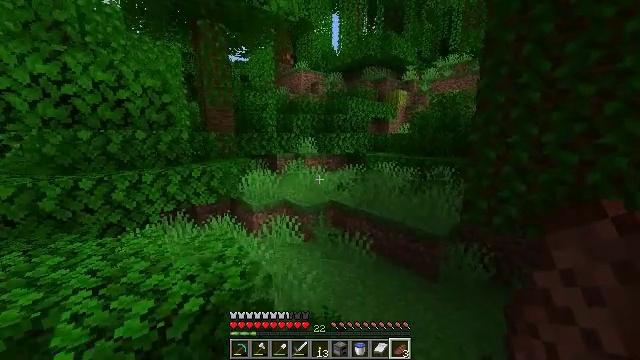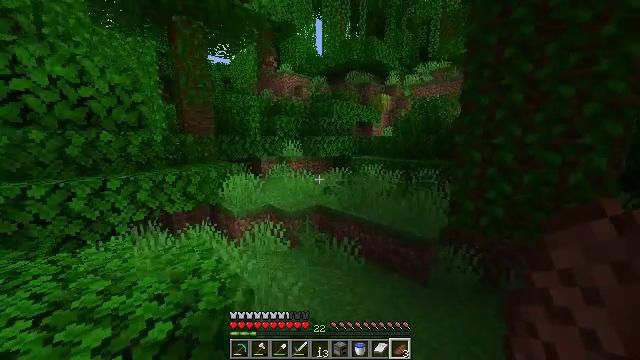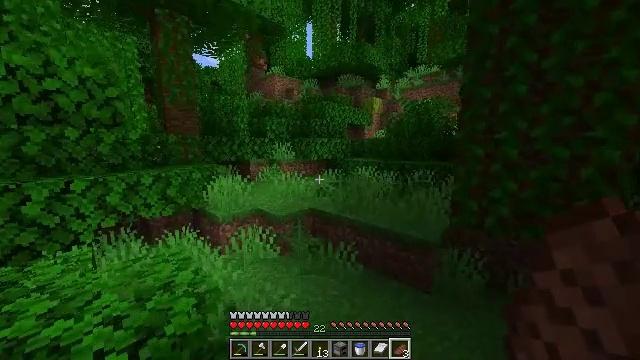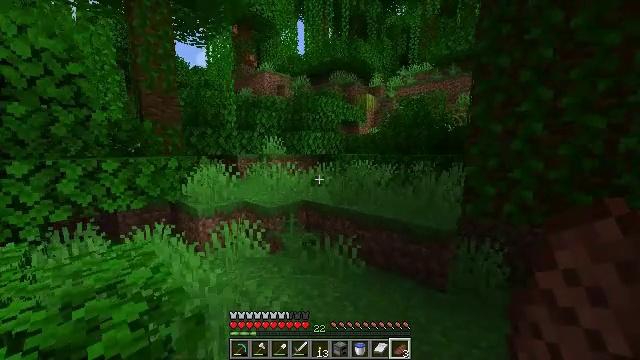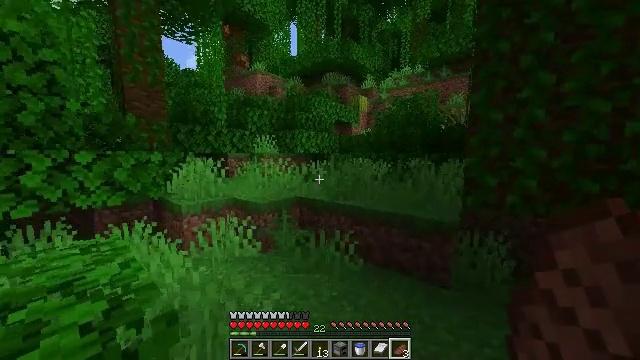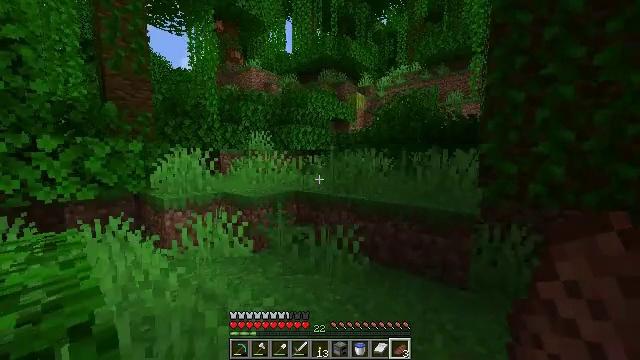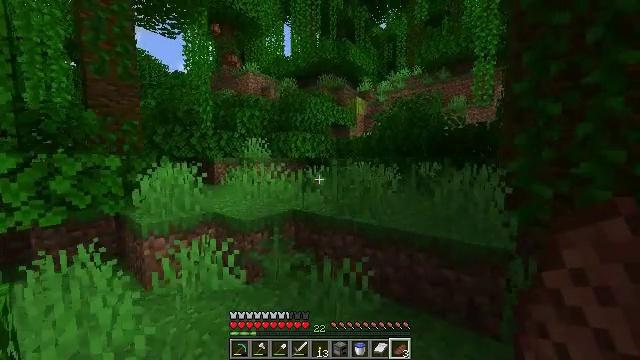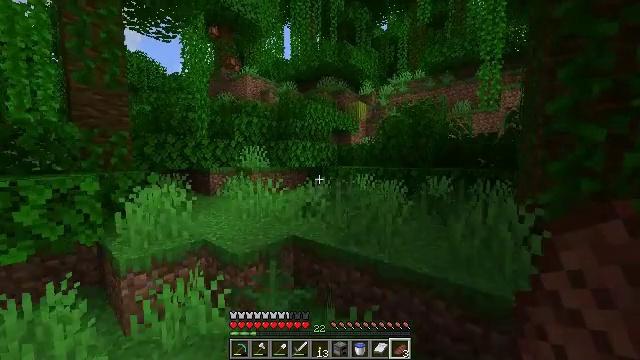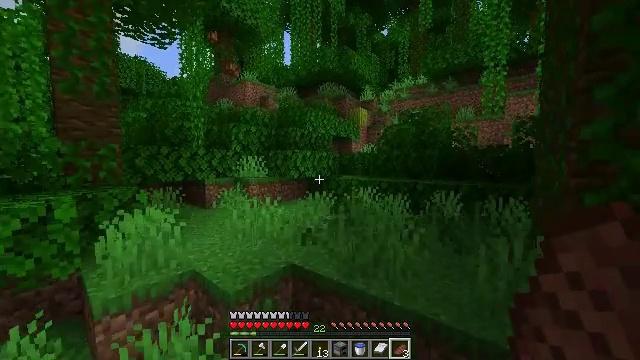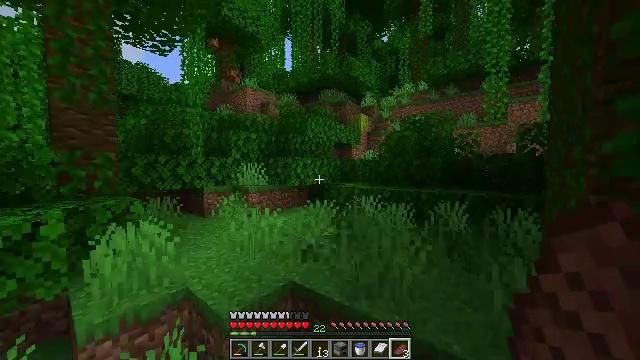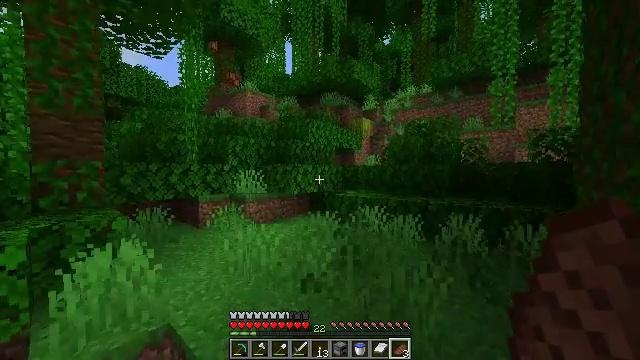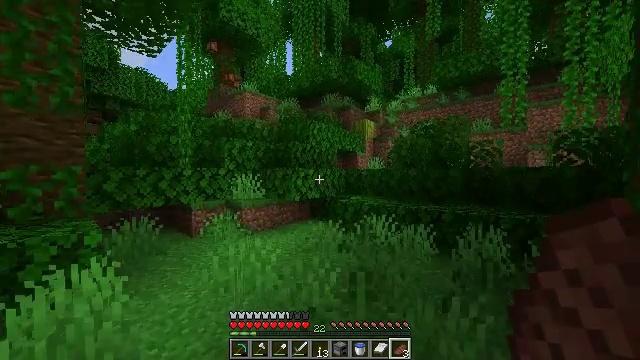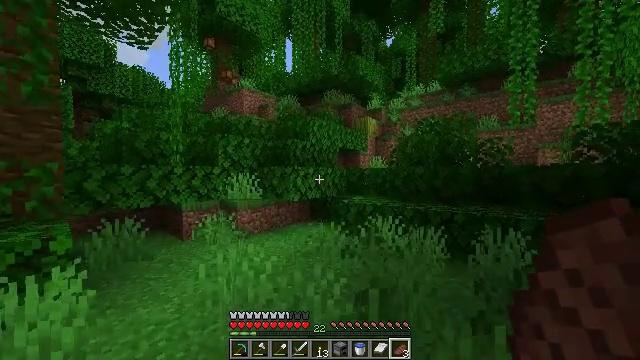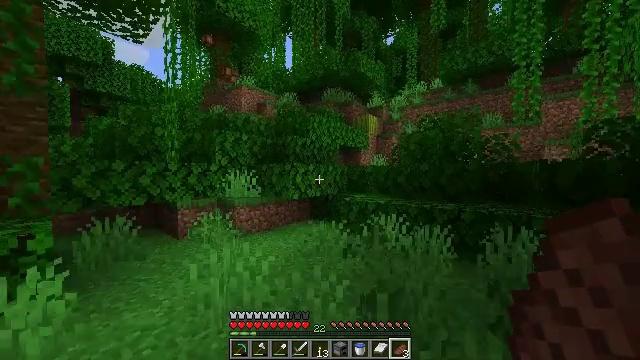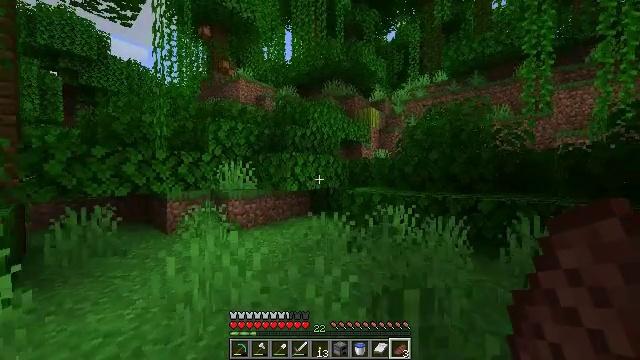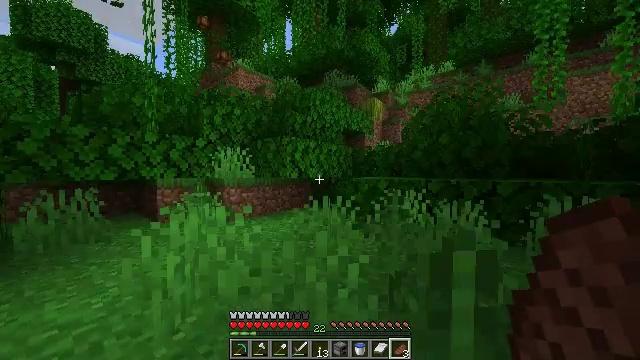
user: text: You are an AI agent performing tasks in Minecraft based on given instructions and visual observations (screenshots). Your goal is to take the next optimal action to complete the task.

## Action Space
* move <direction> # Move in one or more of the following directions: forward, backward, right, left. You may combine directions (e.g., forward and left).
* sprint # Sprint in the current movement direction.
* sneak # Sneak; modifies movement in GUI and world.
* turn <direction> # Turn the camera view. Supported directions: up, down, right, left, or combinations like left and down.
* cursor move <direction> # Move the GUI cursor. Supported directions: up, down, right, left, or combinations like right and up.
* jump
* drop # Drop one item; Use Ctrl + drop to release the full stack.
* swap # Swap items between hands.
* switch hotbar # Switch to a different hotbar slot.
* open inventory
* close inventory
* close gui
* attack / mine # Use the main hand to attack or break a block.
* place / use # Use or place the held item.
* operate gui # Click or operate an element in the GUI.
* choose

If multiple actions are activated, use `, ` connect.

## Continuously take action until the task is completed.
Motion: motion action
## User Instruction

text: Gather melon for food.
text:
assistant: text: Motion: move forward, sprint, turn right and up, jump
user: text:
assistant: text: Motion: move forward, sprint, turn right and up, jump
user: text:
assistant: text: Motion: move forward, sprint, turn right and up, jump
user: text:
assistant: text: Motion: move forward, sprint, turn right and up, jump
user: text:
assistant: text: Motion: move forward, sprint, turn right, jump
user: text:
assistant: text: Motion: move forward, sprint, jump
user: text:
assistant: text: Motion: move forward, sprint, jump
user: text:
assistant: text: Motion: move forward, sprint, jump
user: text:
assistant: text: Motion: move forward, sprint, turn up, jump
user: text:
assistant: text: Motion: move forward, sprint, jump
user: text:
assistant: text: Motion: move forward, sprint, jump
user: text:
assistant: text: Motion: move forward, sprint, jump
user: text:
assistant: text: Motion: move forward, sprint, jump
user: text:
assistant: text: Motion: move forward, sprint, jump
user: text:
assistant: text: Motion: move forward, sprint, jump
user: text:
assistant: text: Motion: move forward, sprint, jump
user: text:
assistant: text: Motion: move forward, sprint, turn left and down, jump
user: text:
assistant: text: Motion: move forward, sprint, turn left and down, jump
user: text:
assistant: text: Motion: move forward, sprint, turn left and down, jump
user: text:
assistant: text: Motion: move forward, sprint, jump
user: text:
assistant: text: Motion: move forward, sprint, jump
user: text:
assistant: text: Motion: move forward, sprint, jump
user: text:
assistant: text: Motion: move forward, sprint, jump
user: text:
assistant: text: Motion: move forward, sprint, jump
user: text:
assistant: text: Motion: move forward, sprint, jump
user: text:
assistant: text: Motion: move forward, sprint, jump
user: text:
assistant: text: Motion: move forward, sprint, jump
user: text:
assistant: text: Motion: move forward, sprint, jump
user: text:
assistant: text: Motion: move forward, sprint, jump
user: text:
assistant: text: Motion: move forward, sprint, turn left and down, jump